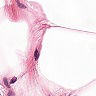
Metastatic tissue present: no